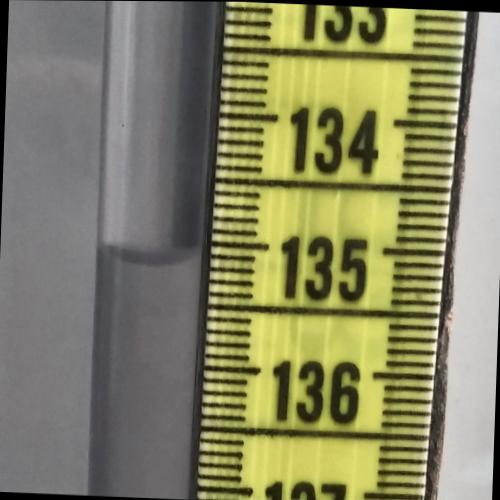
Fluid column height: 135.2 cm